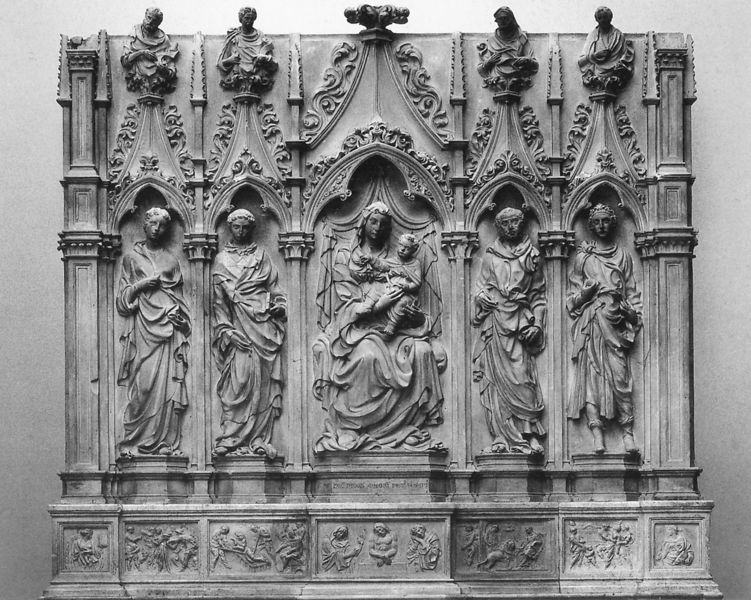
Titel: Trenta-Altar
Künstler: Jacopo della Quercia
Standort: Lucca, S. Frediano (EU - I)
Schlagwörter: mann, frau, gebäude, falten, johannes, stein, vorhang, kind, mutter, gotik, relief, thron, altar, gotisch, spitzbögen, christus, jesus, mittelalter, heilige, maria, madonna, mutter gottes, apostel, christkind, 11. jahrhundert, hjesus